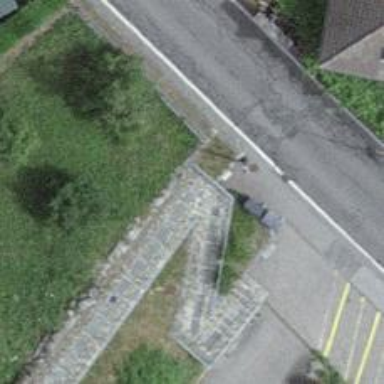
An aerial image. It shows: Road with steps.